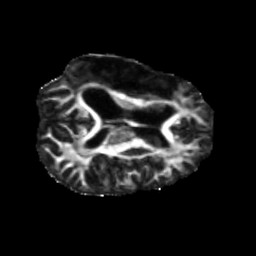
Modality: FA
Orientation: axial
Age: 27
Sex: female
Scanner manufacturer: siemens
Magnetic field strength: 3 T
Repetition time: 5.47 s
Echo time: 0.0854 s